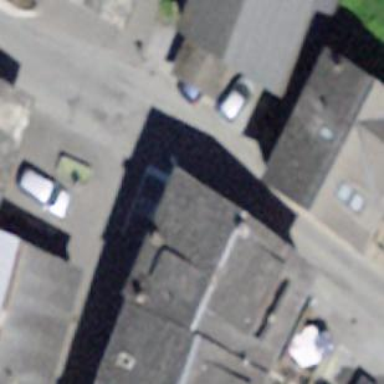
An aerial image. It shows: Cafe located inside building.